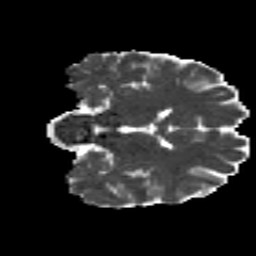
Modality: MD
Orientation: coronal
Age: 23
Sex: male
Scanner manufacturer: siemens
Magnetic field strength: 3 T
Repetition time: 8.8 s
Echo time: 0.085 s